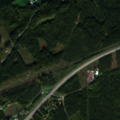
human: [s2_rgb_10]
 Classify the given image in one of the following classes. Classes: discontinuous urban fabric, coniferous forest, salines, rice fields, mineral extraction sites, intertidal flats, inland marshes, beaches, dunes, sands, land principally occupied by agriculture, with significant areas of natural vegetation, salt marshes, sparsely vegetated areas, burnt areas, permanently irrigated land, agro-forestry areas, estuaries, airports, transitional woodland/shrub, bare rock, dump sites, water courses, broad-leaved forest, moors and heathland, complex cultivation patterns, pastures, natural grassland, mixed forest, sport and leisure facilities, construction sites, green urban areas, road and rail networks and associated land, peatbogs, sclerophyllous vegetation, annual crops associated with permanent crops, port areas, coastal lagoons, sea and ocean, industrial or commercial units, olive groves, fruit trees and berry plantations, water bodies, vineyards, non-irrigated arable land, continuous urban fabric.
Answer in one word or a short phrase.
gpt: non-irrigated arable land, coniferous forest, transitional woodland/shrub